Field crop: maize
Growth stage: 1
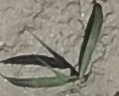
Species: sorghum